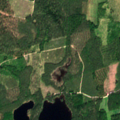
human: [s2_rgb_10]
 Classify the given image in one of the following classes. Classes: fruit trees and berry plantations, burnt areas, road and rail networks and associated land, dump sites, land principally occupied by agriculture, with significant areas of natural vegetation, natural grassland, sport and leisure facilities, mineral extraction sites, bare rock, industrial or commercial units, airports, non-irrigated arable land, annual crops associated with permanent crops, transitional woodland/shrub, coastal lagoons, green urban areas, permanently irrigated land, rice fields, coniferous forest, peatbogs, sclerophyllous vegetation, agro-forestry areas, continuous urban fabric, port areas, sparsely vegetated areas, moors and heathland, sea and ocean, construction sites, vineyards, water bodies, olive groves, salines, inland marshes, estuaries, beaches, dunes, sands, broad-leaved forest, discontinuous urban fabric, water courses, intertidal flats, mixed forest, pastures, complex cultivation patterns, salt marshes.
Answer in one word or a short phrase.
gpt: coniferous forest, mixed forest, water bodies